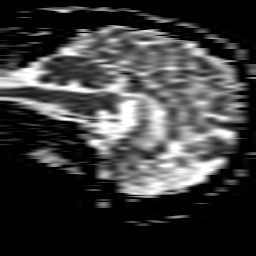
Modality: ADC
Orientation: sagittal
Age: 77
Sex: female
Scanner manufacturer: philips
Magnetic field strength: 1.5 T
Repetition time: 3.677 s
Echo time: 0.09411 s